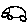
Label: car